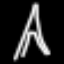
Label: The Eiffel Tower